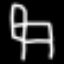
Label: chair